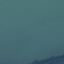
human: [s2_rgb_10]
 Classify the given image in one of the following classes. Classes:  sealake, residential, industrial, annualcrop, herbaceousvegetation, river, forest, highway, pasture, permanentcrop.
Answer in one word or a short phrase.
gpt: SeaLake